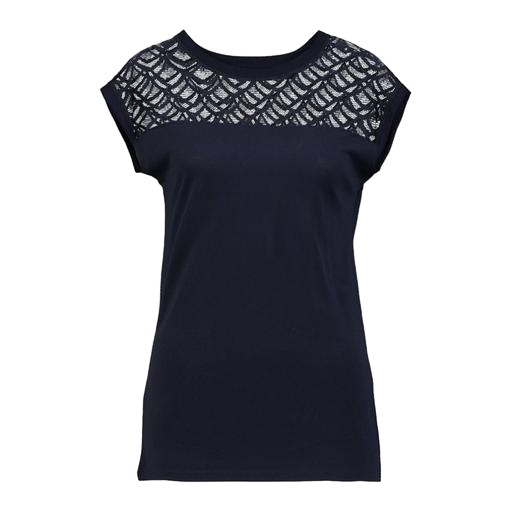
lace-yoke t-shirt, black lace-yoke jersey t-shirt, black lace-yoke jersey tee, white background